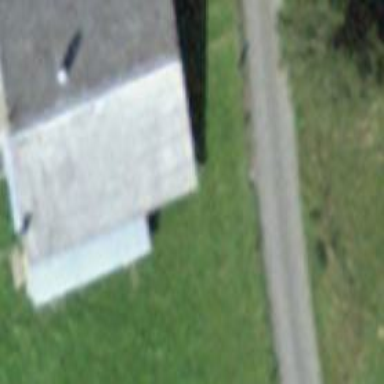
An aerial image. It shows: Rural barn.